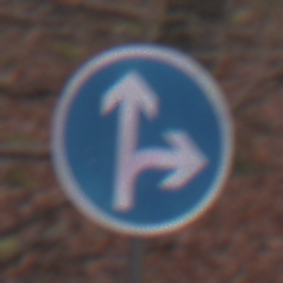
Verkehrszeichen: VorgeschriebeneFahrtrichtungGeradeausOderRechts
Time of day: Midday
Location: Outdoor (Nature)
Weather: Overcast
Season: Autumn
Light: Natural